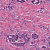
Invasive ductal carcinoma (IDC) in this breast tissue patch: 1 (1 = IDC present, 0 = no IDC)